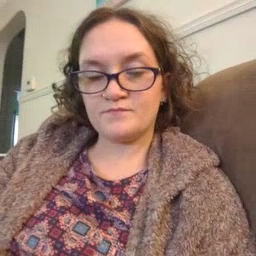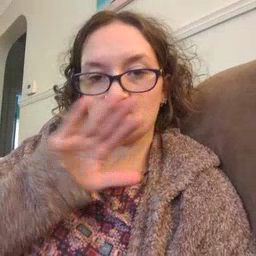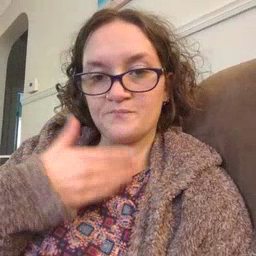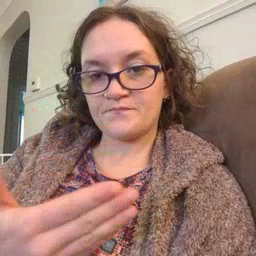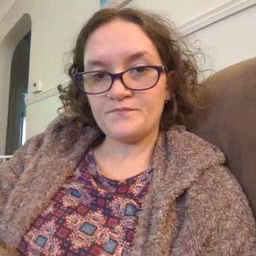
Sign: all